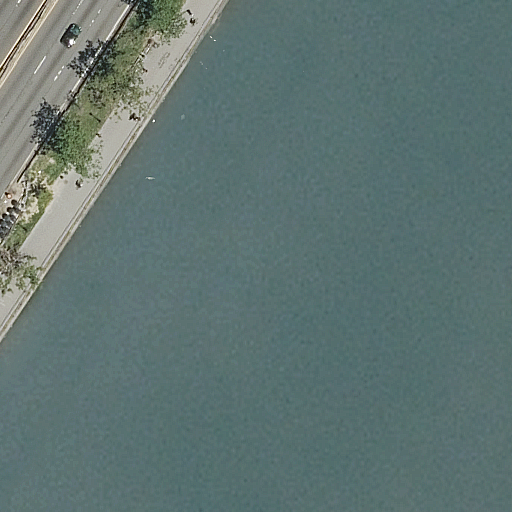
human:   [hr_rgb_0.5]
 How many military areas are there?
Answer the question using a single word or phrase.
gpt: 0

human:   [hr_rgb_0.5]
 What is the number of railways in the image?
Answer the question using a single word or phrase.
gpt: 0

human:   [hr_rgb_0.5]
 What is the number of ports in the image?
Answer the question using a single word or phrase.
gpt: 0

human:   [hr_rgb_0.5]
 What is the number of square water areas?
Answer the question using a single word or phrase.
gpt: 0

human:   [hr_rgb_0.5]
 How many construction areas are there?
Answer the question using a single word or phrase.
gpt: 0

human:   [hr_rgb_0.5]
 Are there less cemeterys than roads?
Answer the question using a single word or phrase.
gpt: yes

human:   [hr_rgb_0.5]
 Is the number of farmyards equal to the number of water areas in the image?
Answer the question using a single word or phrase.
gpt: no

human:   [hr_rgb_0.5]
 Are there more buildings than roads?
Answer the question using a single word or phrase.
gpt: no

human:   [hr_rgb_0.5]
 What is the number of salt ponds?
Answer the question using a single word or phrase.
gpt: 0

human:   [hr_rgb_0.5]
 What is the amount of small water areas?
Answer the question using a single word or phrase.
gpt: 0

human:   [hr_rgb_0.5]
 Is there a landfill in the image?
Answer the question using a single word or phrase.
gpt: no

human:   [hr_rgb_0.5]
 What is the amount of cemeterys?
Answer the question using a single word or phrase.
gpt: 0

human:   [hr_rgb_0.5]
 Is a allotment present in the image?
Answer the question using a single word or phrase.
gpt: no

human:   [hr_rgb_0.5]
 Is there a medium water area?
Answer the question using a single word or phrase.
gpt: no

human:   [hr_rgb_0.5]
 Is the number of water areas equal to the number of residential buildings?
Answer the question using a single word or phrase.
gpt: no

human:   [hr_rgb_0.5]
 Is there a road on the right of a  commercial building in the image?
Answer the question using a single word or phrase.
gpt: no

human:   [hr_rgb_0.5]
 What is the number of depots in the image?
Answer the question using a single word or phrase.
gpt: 0

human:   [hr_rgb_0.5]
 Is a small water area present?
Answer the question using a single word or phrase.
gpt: no

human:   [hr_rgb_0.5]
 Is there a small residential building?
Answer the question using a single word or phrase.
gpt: no

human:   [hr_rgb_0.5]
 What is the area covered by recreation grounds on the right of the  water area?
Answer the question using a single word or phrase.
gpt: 0m2

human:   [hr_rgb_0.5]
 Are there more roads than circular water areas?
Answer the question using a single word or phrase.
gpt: yes

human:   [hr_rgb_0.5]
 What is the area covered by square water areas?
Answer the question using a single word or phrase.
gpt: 0m2

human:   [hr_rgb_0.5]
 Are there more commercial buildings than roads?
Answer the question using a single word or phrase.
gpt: no

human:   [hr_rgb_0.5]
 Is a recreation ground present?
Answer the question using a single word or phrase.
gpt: no

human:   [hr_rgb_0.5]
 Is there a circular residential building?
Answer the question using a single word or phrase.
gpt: no

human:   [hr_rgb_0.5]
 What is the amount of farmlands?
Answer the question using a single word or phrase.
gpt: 0

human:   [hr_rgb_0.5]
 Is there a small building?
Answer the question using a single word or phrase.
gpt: no

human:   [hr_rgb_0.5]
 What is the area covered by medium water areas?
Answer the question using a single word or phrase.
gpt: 0m2

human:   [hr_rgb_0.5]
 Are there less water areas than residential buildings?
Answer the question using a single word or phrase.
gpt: no

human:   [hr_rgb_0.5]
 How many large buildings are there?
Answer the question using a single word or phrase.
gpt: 0

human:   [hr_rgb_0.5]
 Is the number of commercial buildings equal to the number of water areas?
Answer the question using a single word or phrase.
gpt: no

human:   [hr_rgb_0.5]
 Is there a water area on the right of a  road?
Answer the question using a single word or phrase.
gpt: no

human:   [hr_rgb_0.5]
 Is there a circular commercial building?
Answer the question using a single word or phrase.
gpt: no

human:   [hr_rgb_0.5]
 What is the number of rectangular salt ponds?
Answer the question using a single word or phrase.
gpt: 0

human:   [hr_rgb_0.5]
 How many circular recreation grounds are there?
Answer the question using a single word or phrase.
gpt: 0

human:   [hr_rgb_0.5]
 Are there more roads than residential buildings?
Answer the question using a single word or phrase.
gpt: yes